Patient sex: M
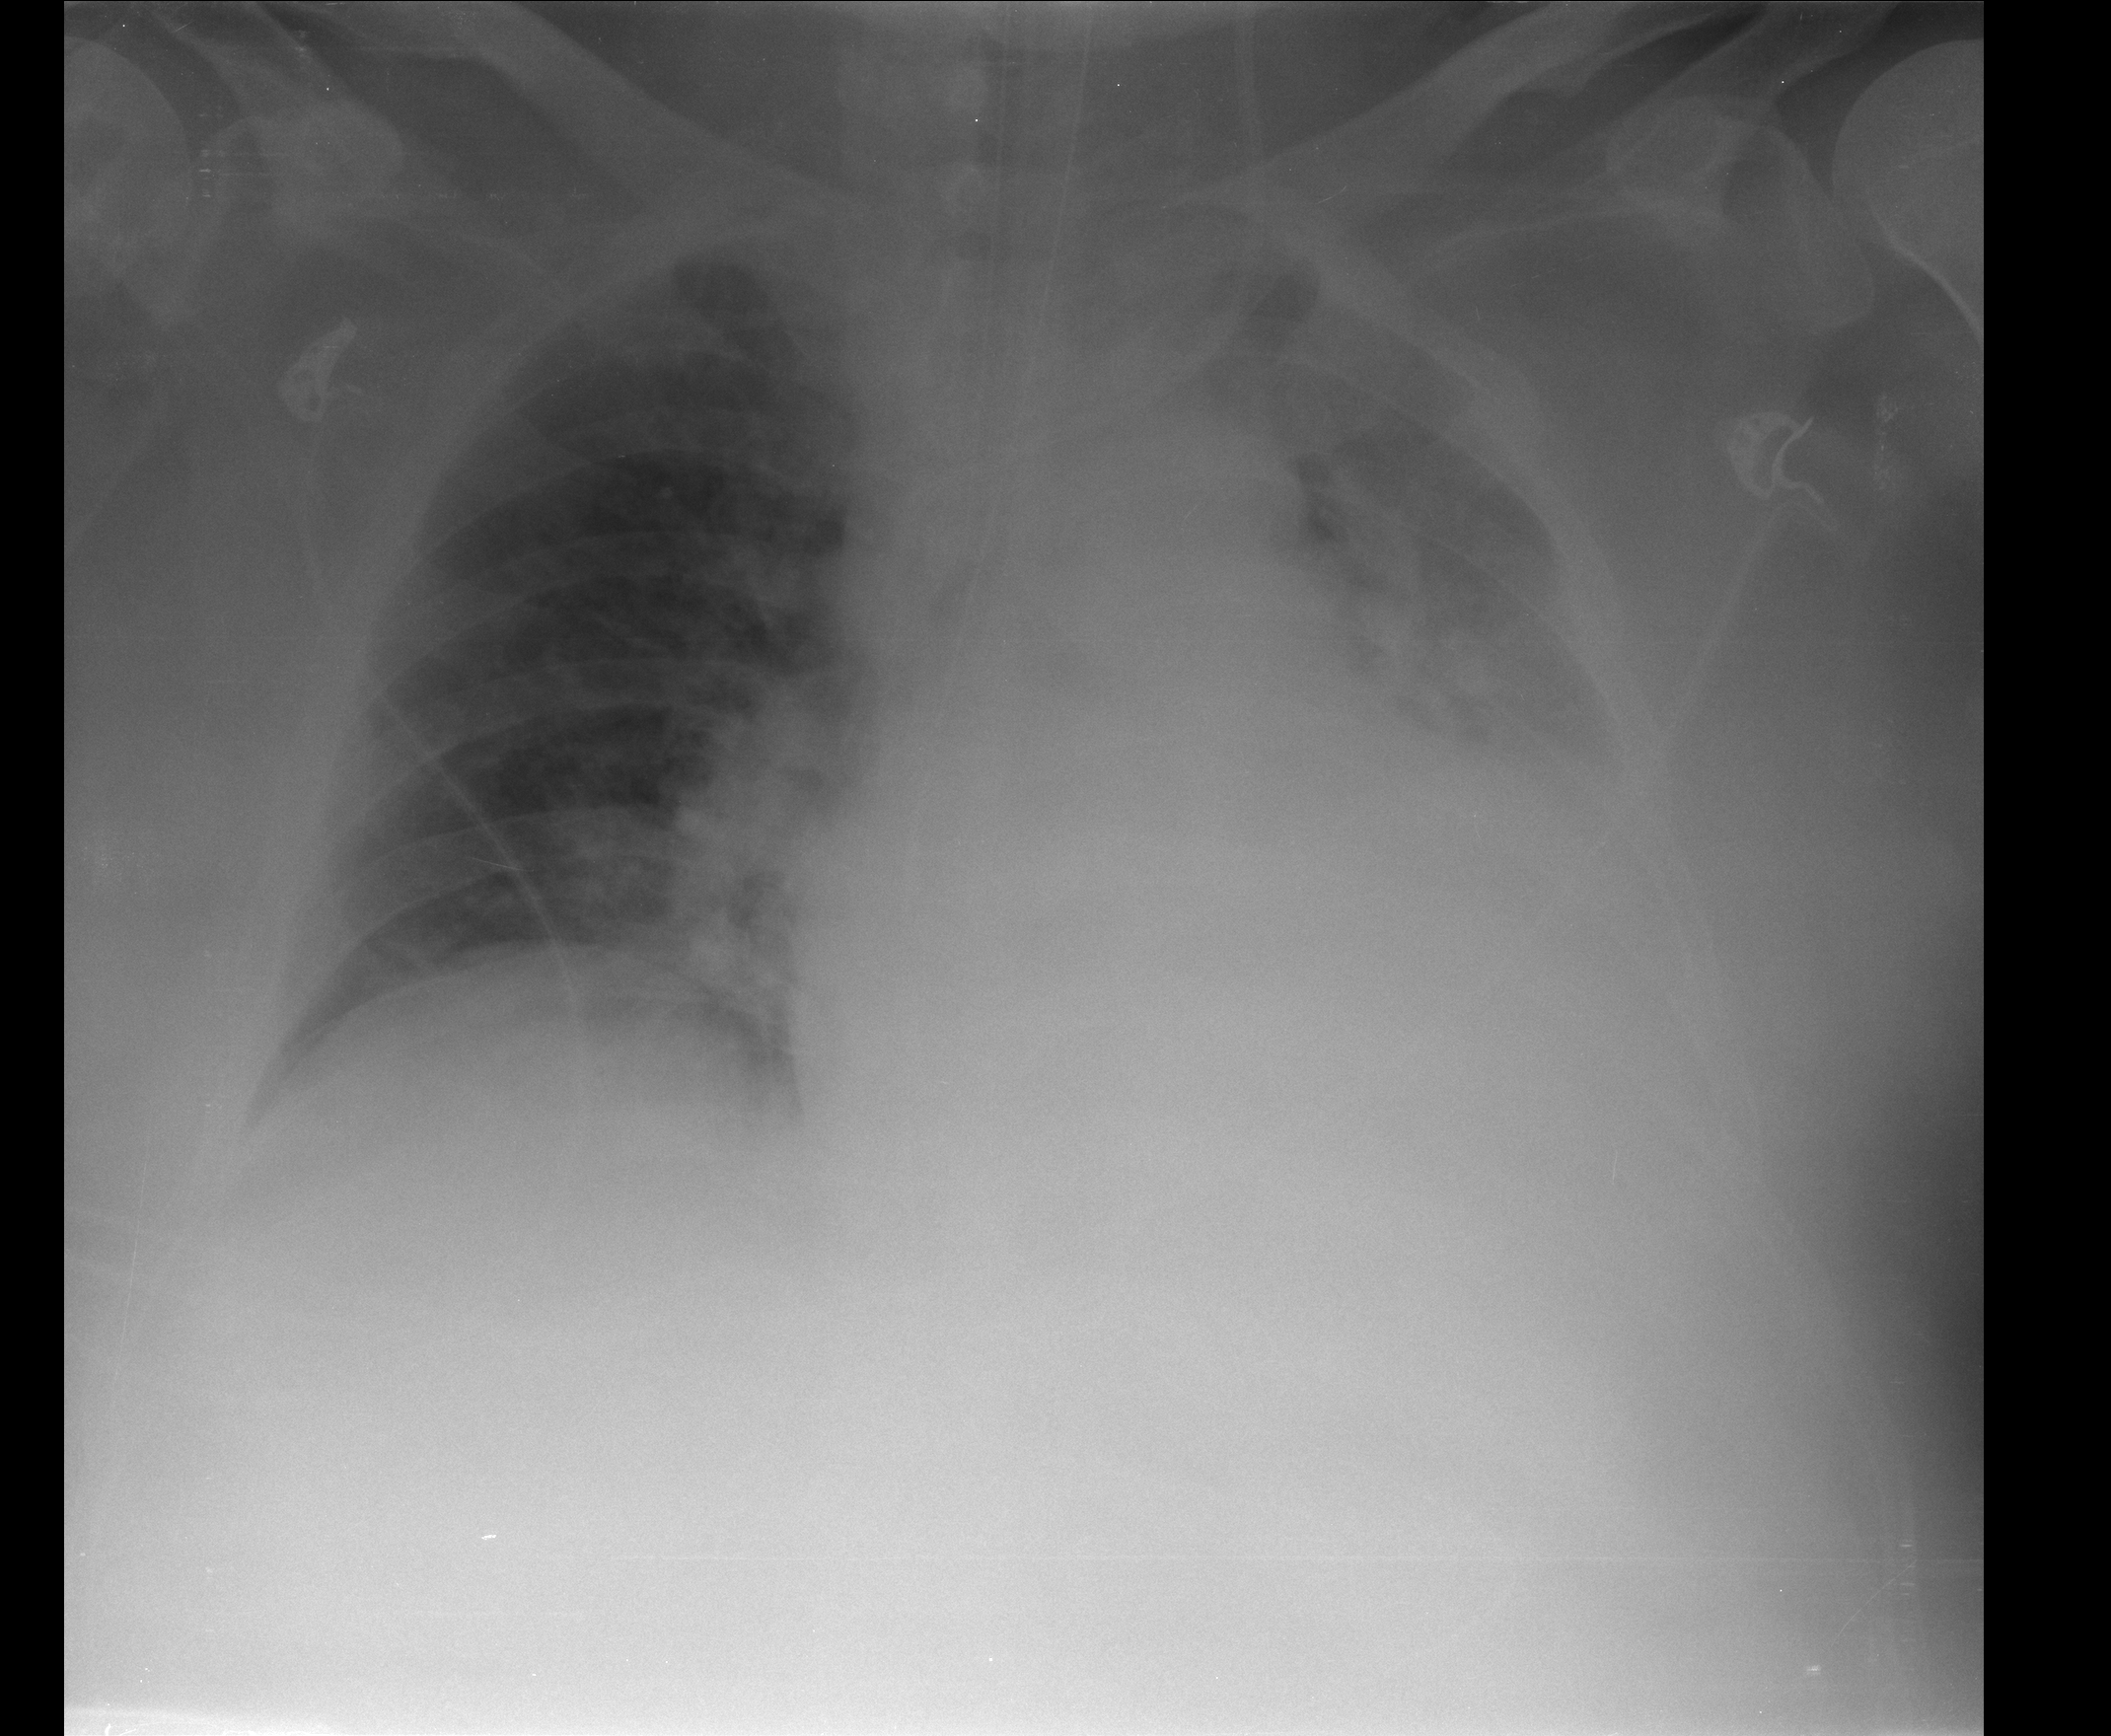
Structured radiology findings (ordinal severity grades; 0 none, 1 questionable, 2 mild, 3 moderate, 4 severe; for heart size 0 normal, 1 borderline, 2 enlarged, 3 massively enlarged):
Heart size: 2
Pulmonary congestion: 2
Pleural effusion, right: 0
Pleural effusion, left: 3
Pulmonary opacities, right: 2
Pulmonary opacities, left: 3
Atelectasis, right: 2
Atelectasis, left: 2